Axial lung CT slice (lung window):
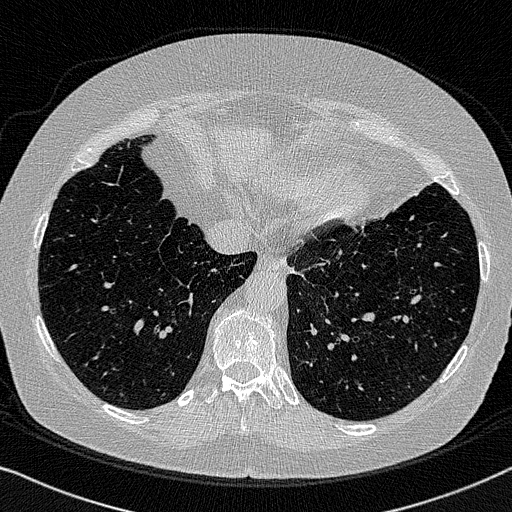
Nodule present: no